Question: I have a Git repository 'ssh://git@x/y/', where I need to commit a file using Smartgit Shell. I've simply written the two lines below.
'''
git add README
git commit
'''
This opens a commit window (see below), where I simply uncomment the file 'README'. However, how do I save the commit-file? Currently I'm stuck in this window.

I suppose I have to use some key combination?
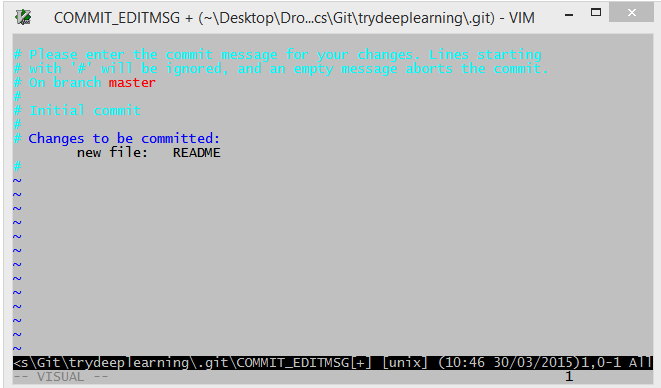
Answer: The editor that launches is vim, which may be a bit confusing to people not used to it. It has an editing mode that you can start by pressing and you can leave it again by pressing .
Once you are out of editing mode, you can enter or just to save and exit the editor. This will make Git use the message for the commit.
Note that you shouldn't uncomment those lines. Everything below the "Please enter ..." text is just a hint (lines starting with '#' are ignored) for you so you know what you are about to commit (what files were changed in the commit, which weren't). Instead, you should just enter a message it and then save/exit the editor.
If you don't want to bother with vim, you can also configure Git to use a different editor instead. There is also the <URL> as a commit editor.